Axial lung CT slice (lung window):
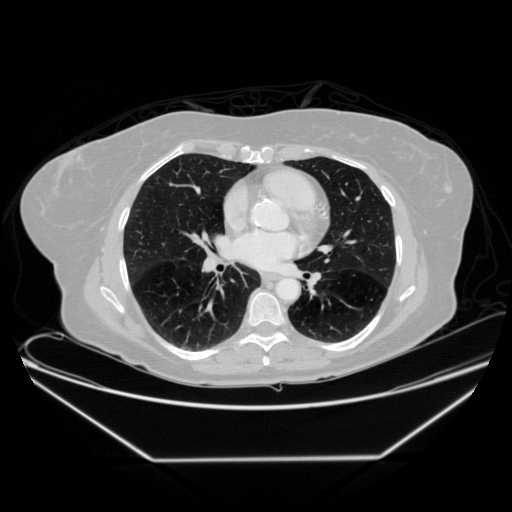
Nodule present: no